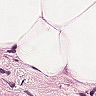
Metastatic tissue present: no